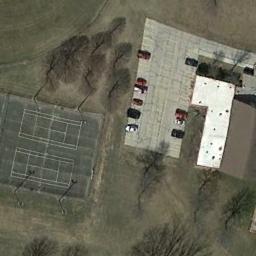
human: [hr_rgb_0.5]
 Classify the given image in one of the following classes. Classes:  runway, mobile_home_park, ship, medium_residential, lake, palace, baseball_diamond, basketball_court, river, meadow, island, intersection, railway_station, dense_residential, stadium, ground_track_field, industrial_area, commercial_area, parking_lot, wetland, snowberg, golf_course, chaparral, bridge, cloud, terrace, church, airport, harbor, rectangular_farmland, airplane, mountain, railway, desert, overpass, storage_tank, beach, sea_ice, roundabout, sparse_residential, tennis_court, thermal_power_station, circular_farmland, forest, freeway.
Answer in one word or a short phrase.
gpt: tennis_court